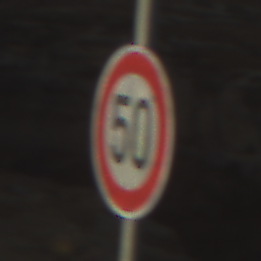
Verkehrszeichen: Geschwindigkeit50
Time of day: SunriseSunset
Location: Outdoor (Nature)
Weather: PartlyCloudy
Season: NotSpecified
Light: Natural